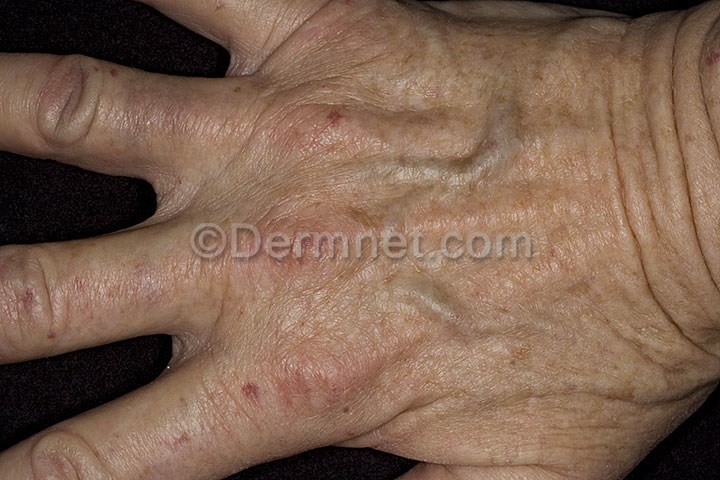
Disease: Lupus and other Connective Tissue diseases